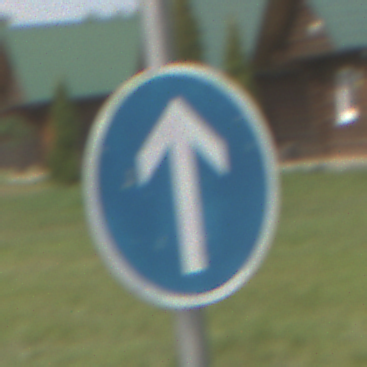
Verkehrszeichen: VorgeschriebeneFahrtrichtungGeradeaus
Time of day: MorningAfternoon
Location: Outdoor (Nature)
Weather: PartlyCloudy
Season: NotSpecified
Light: Natural